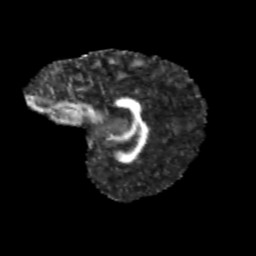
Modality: FA
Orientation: sagittal
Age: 10
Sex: male
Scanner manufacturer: siemens
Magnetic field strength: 3 T
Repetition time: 3.8 s
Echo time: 0.07 s